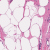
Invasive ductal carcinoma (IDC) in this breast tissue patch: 0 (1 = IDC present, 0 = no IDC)